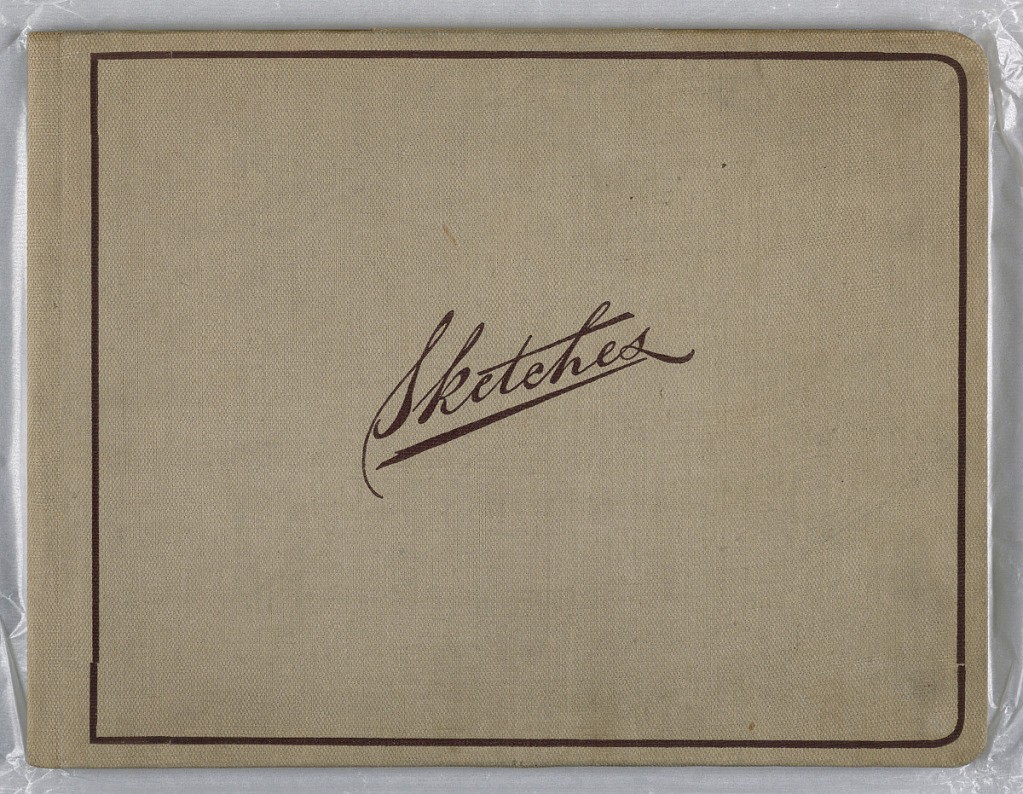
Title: Sketchbook of twenty-one leaves of pencil drawings
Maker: Bessie Beebe
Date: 1885–86
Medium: Soft pencil on white paper
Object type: Sketchbook
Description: Horizontal rectangle. Sketchbook of twenty-one leaves, bound in tan linen boards, showing pencil drawings, academic studies of still-life, furniture and figures. Executed in Cooper Union Women's Art School. The fly-leaf bears the following inscription: "Bessie Beebe/ 123 Livingston St. / Brooklyn, N.Y. / Cooper Art School, November, 1885."